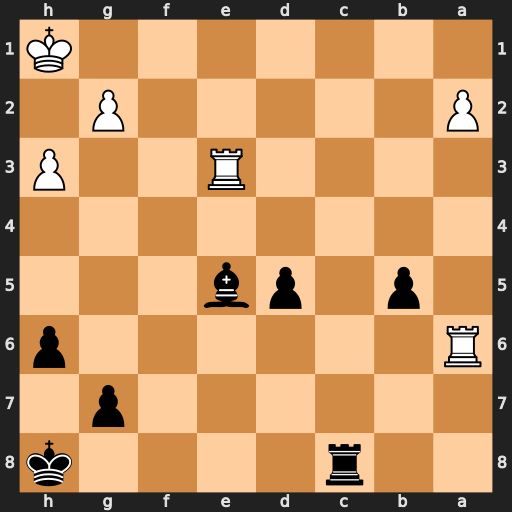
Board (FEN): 2r4k/6p1/R6p/1p1pb3/8/4R2P/P5P1/7K
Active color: b
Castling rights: -
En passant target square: -
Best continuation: Rc1+ Re1 Rxe1#